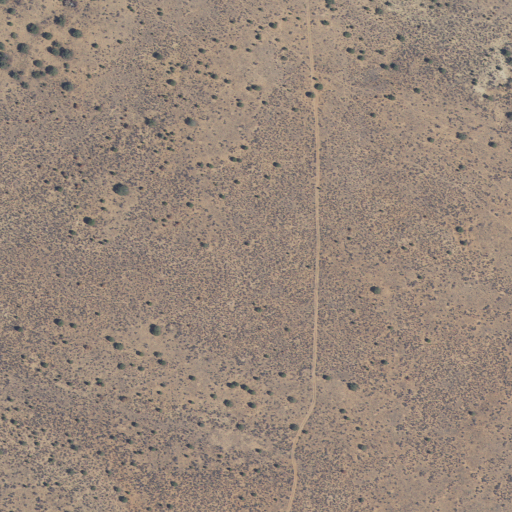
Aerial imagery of plain(s) in Utah named Brigham Plains containing only shrub